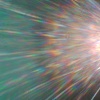
Label: sunburn